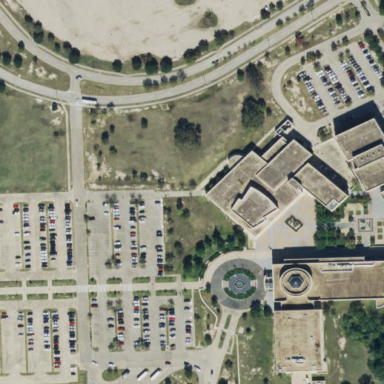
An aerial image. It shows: Conference center building.